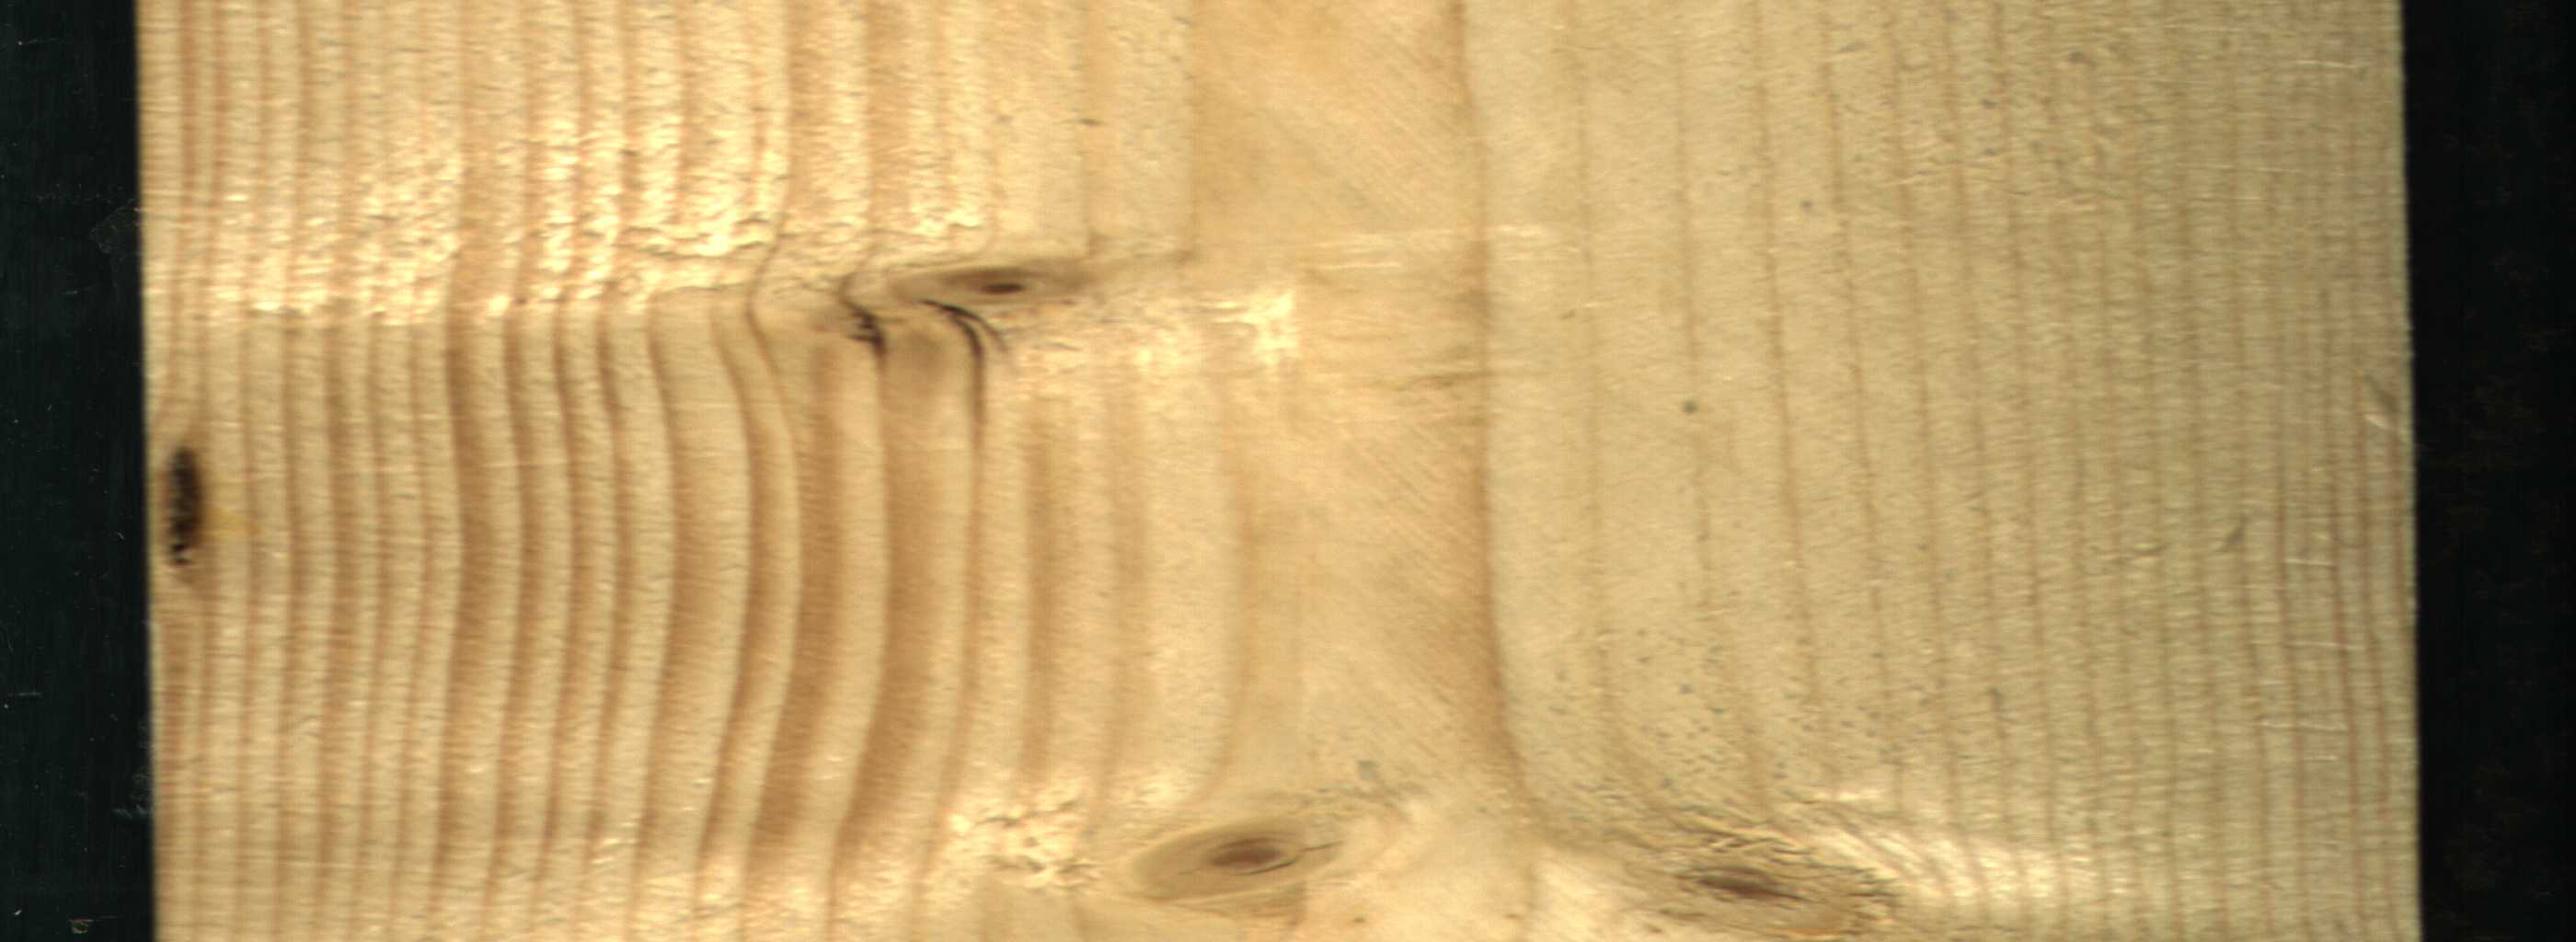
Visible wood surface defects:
resin
Live_Knot
Live_Knot
Live_Knot